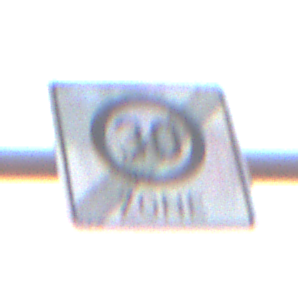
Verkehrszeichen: EndeZone30
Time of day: SunriseSunset
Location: Outdoor (Nature)
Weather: PartlyCloudy
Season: NotSpecified
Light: Natural